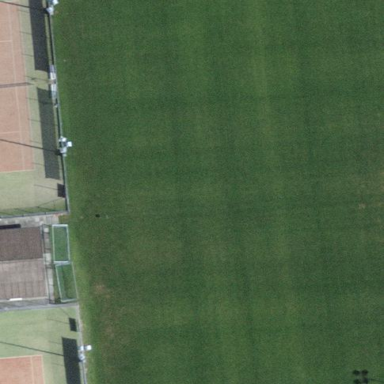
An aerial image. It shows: Soccer pitch for outdoor sports and leisure activities.